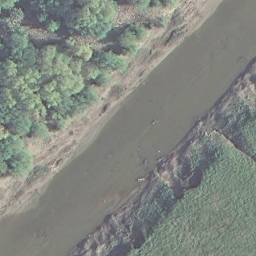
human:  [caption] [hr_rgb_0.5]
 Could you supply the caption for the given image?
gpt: A river with dense forest on both banks of the river .

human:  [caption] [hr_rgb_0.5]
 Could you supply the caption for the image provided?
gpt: Lots of green plants flourish on both banks of the river .

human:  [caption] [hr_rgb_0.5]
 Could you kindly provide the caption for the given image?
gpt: Green plants flourish on both banks of the river .

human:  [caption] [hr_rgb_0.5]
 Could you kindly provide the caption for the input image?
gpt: It is a river with dense forest on both banks of the river .

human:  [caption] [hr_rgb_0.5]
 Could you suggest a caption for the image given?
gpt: A river goes through a dense forest .